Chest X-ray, PA view. Patient: 64 years old, sex F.
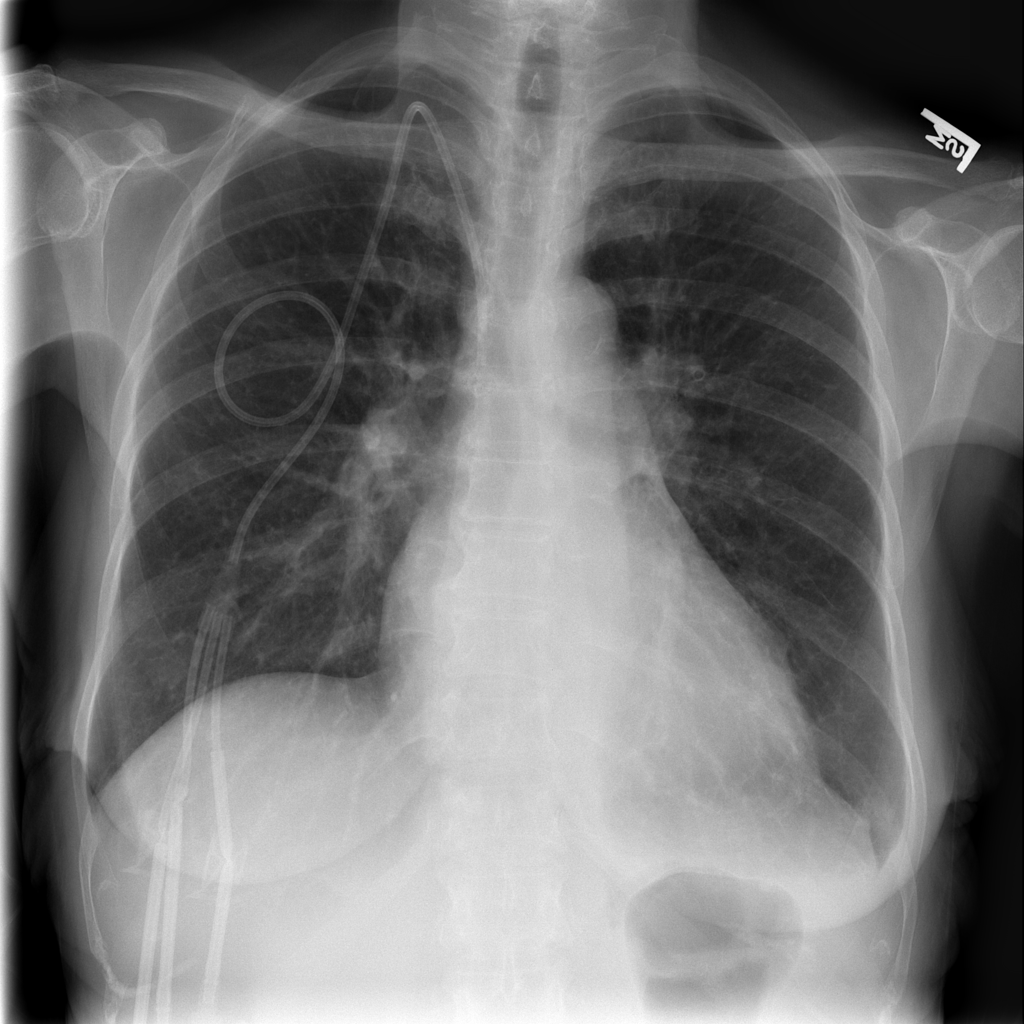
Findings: Atelectasis, Consolidation, Effusion